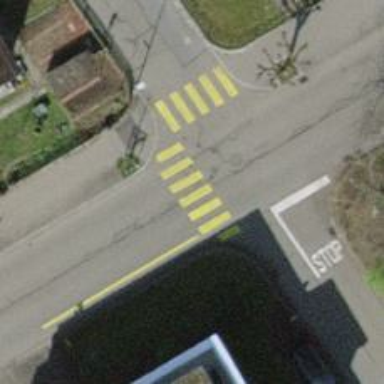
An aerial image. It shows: Uncontrolled crossing on the road.